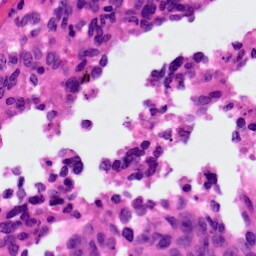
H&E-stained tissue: Ovarian